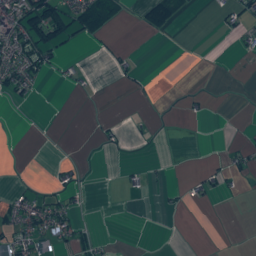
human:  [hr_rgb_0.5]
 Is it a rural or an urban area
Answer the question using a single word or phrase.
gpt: urban

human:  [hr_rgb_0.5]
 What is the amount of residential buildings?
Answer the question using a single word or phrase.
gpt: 1043

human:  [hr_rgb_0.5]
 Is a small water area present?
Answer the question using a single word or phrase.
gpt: yes

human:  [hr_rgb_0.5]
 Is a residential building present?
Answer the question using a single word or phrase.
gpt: yes

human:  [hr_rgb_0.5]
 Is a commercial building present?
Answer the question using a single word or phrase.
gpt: yes

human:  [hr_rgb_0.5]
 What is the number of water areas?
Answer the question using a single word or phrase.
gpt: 32

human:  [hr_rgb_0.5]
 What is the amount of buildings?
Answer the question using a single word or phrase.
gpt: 1055

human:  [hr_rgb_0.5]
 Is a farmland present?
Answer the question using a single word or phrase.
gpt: yes

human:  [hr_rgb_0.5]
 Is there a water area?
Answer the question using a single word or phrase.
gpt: yes

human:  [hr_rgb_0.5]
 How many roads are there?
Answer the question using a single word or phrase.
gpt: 246

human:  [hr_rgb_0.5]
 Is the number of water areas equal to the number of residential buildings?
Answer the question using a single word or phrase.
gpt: no

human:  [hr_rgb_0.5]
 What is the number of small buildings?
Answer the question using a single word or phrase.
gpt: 1029

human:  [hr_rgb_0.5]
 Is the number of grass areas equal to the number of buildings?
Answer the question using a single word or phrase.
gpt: no

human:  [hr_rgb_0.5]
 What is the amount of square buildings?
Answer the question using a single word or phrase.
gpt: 1

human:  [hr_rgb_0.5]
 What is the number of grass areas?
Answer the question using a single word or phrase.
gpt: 113

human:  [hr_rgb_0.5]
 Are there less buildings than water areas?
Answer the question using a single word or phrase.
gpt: no

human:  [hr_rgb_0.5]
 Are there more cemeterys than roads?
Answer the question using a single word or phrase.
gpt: no

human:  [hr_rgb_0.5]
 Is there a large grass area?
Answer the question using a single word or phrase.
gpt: yes

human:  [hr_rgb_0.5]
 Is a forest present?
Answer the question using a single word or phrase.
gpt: yes

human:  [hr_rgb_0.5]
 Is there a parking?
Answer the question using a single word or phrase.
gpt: yes

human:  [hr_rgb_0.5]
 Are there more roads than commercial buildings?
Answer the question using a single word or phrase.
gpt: yes

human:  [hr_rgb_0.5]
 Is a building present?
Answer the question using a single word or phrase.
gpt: yes

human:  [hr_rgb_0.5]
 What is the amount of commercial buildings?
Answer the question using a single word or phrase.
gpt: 10

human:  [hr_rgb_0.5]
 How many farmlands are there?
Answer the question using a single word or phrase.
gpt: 81

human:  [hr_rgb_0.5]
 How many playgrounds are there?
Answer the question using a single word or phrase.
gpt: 1

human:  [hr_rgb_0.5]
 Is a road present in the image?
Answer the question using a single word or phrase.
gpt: yes

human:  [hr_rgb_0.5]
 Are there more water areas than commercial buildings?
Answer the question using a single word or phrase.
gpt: yes

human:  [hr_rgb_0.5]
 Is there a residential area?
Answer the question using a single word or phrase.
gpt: yes

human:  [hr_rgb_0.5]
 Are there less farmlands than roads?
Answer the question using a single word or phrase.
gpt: yes

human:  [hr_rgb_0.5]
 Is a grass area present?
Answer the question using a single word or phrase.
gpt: yes

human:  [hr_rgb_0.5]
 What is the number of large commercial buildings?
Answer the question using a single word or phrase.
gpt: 2

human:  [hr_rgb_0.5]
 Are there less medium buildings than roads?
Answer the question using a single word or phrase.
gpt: yes

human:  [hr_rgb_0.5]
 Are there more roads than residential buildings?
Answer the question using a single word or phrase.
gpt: no

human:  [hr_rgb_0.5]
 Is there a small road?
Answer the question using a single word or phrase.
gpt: yes

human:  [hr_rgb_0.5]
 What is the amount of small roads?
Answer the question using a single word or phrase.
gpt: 246

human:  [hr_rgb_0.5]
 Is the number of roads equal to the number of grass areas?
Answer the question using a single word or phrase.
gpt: no

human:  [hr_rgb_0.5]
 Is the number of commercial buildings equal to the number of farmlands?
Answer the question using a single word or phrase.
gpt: no

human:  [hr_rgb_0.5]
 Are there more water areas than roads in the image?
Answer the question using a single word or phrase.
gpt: no

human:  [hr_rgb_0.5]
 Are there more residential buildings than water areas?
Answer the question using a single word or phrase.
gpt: yes

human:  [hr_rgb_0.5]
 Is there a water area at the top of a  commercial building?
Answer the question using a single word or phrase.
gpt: yes

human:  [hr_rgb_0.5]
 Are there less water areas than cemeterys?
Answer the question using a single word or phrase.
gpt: no

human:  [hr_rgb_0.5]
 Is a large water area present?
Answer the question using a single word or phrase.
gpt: yes

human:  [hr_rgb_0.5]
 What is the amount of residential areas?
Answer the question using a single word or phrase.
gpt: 6

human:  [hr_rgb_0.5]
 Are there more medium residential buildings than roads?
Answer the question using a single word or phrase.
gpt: no

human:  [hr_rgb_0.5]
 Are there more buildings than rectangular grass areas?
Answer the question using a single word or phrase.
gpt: yes

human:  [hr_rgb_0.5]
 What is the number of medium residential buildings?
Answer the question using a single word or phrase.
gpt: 499

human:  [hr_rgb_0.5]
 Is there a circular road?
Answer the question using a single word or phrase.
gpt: no

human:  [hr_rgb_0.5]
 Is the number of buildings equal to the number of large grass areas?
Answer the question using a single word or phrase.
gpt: no

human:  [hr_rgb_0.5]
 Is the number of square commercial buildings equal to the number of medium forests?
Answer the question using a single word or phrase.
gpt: no

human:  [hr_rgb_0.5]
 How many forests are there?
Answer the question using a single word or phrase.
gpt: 49

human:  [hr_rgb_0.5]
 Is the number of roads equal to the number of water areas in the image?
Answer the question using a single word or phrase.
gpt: no

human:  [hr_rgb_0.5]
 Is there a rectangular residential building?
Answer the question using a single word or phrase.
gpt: yes

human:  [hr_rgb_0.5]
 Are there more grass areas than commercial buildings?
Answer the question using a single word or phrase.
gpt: yes

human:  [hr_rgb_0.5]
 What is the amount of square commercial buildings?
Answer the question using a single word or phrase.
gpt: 0

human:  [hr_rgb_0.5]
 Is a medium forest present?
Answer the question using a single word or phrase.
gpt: yes

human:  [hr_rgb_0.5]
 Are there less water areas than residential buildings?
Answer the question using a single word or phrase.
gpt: yes

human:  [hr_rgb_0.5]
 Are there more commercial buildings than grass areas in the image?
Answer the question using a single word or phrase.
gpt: no

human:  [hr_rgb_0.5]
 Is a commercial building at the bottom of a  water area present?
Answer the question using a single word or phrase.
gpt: yes

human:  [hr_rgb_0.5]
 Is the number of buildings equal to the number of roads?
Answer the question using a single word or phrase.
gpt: no

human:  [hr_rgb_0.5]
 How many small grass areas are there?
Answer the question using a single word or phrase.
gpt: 32

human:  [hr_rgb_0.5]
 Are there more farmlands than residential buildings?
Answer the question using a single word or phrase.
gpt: no

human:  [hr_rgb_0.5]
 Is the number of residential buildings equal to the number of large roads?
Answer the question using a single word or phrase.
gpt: no

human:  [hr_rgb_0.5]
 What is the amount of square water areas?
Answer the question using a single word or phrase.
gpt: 0

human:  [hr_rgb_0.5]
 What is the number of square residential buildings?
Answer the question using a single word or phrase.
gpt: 1